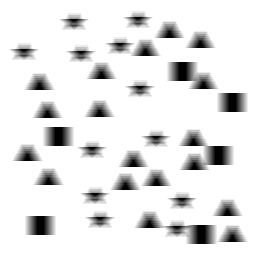
Squares: 6
Triangles: 18
Stars: 12
Total shapes: 36